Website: walmart
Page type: address-validator
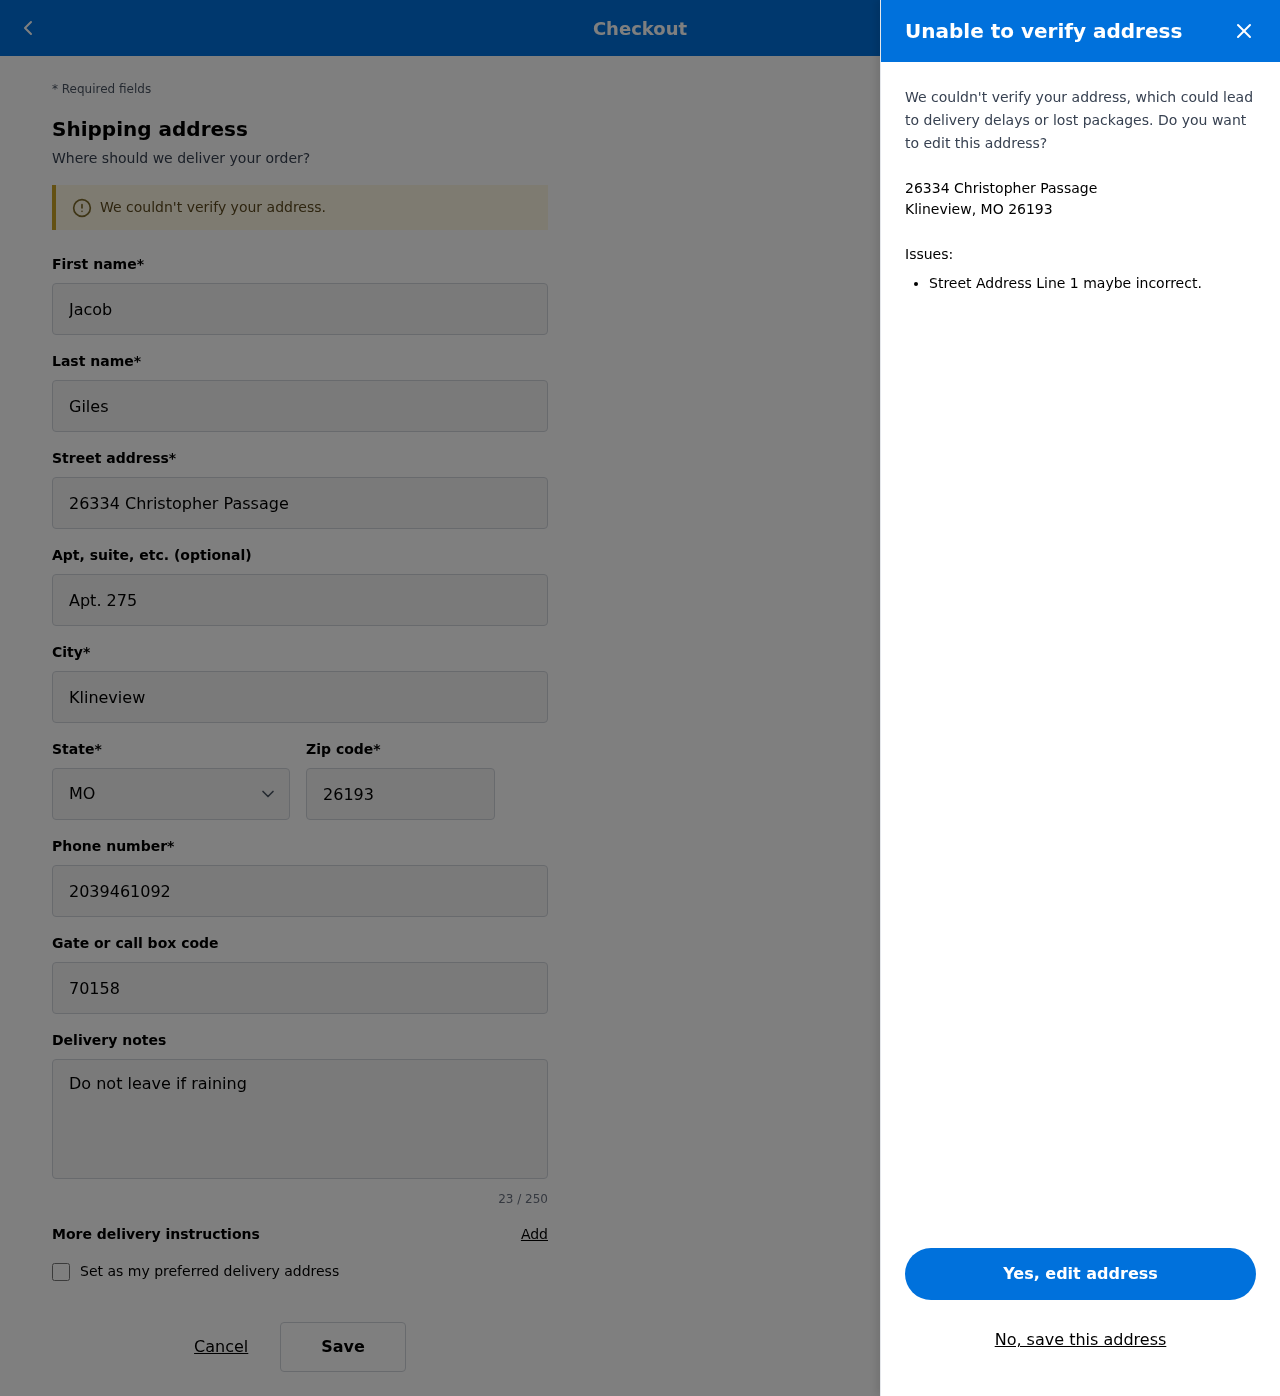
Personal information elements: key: PII_CITY_STATE_ZIP
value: Klineview, MO 26193
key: PII_DELIVERY_INSTRUCTIONS
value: Do not leave if raining
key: PII_STATE_ABBR
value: MO
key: PII_STREET
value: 26334 Christopher Passage
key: PII_FIRSTNAME
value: Jacob
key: PII_LASTNAME
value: Giles
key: PII_STREET2
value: Apt. 275
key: PII_CITY
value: Klineview
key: PII_POSTCODE
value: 26193
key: PII_PHONE
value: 2039461092
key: PII_SECURITY_CODE
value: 70158